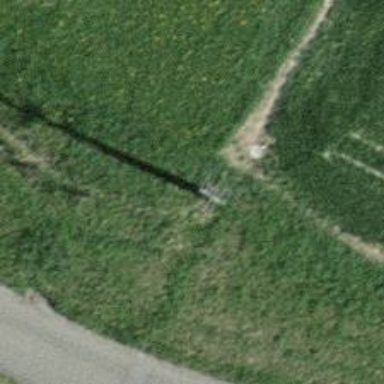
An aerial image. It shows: Termination pole used for power supply.